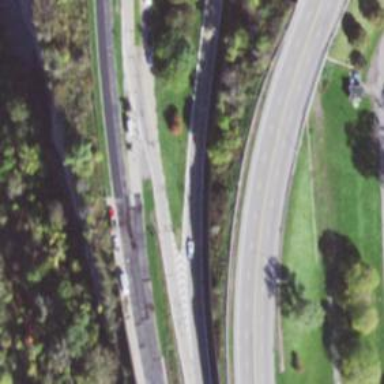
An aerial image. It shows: Secondary link road.